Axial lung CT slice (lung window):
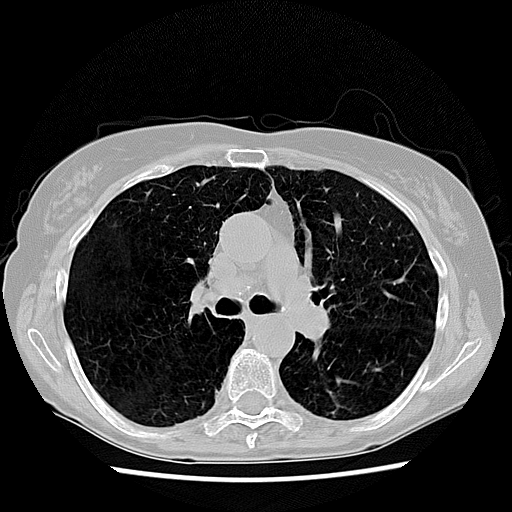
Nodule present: no